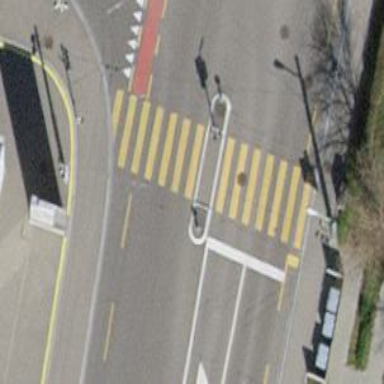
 trolley wires can be seen running backward."